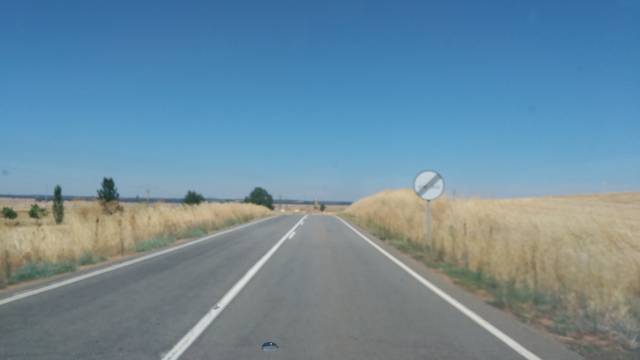
Region: Spain
Coordinates: 40.871, -5.976